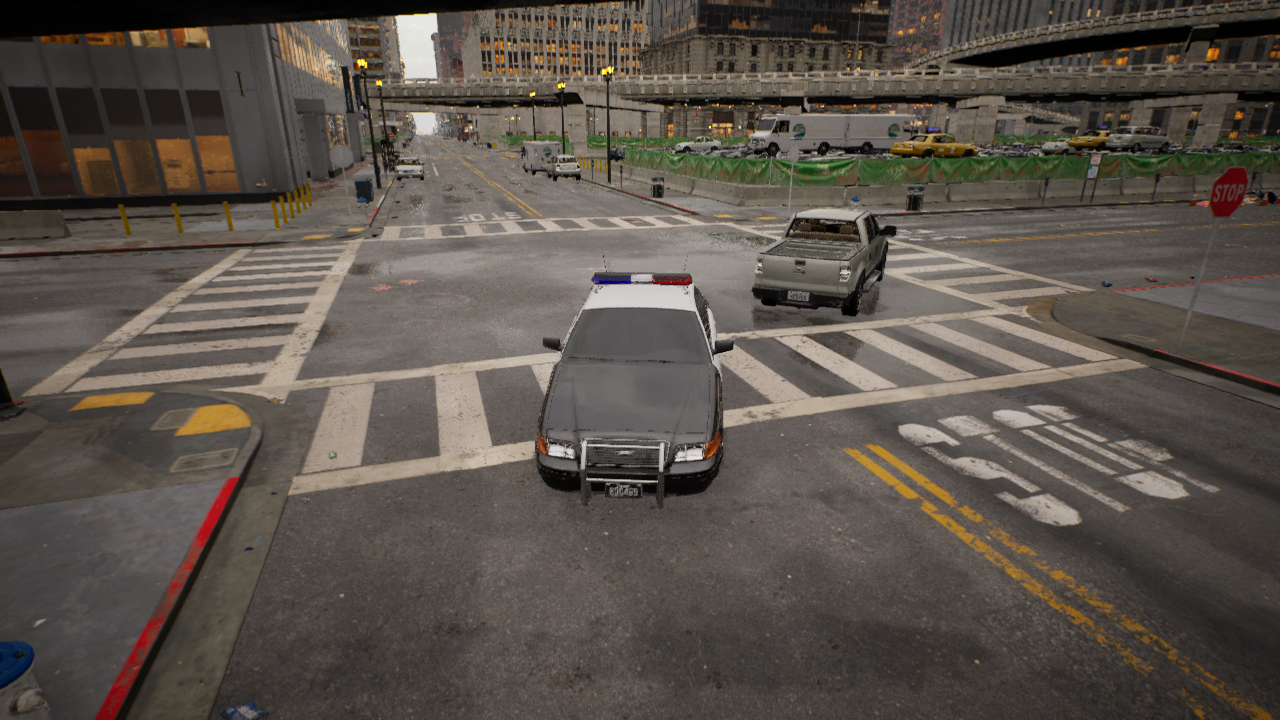
Venue: intersection
Lighting: golden hour
Vehicle rig: sedan